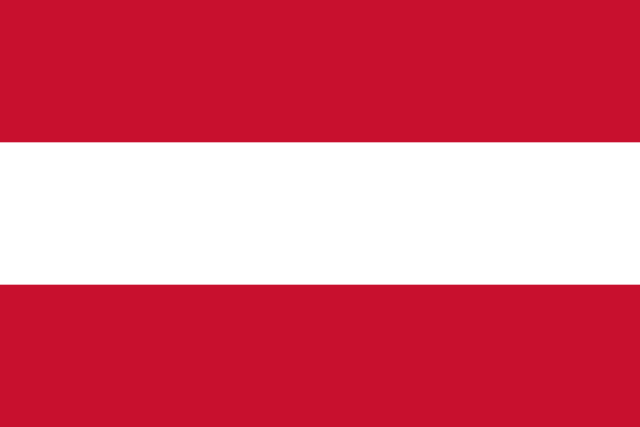
Country: Austria
Country code: at